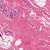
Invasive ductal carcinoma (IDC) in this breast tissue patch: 0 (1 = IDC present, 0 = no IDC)